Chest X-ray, AP view. Patient: 49 years old, sex F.
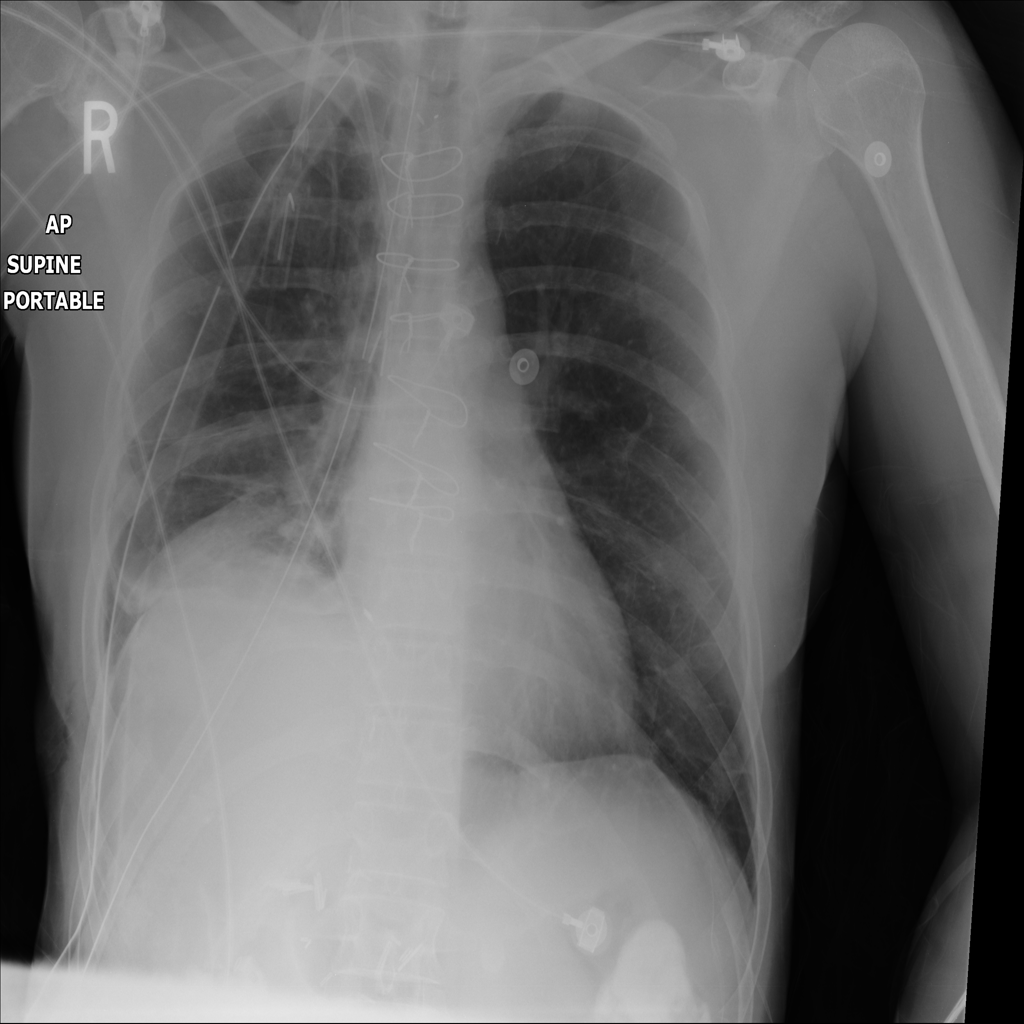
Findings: Atelectasis, Emphysema